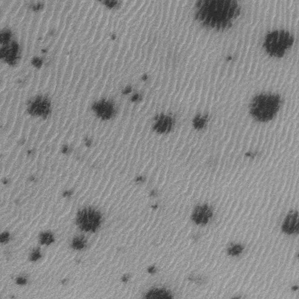
Label: frost